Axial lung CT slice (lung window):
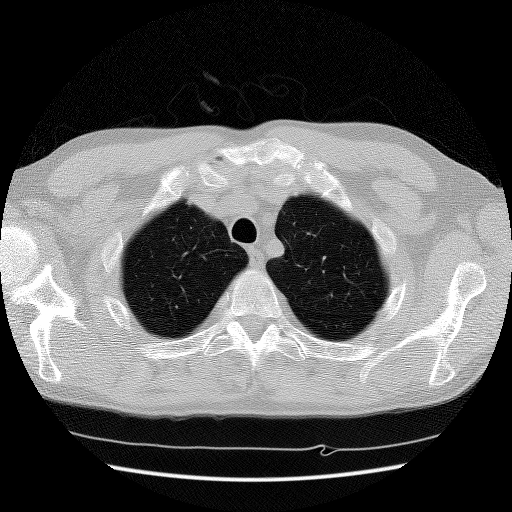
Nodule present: no